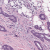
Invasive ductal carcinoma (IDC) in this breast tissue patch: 1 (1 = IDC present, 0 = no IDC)